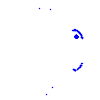
Particle: kaon